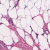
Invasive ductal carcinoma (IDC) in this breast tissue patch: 0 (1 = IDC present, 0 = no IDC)